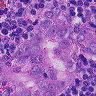
Metastatic tissue present: yes